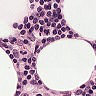
Metastatic tissue present: no